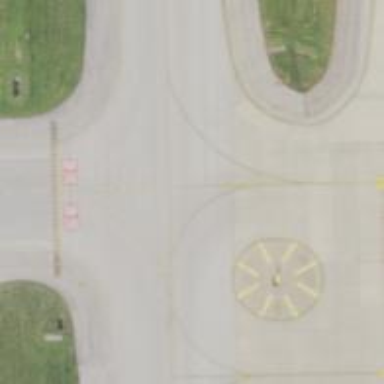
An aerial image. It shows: Image of taxiway at airport.